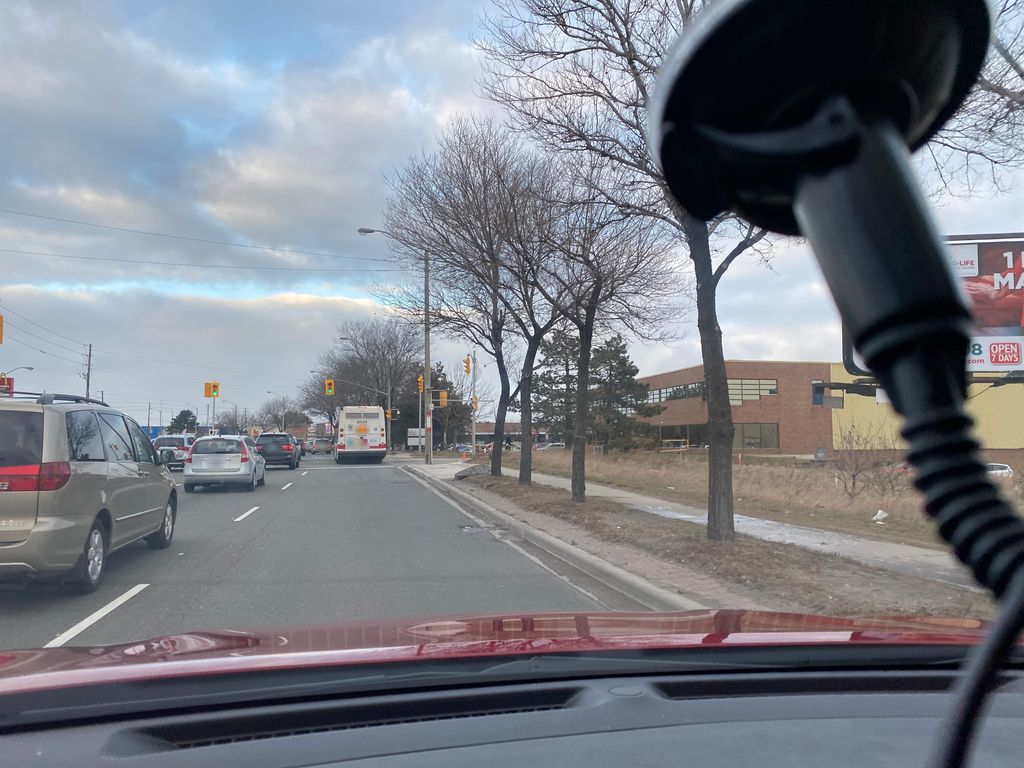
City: toronto